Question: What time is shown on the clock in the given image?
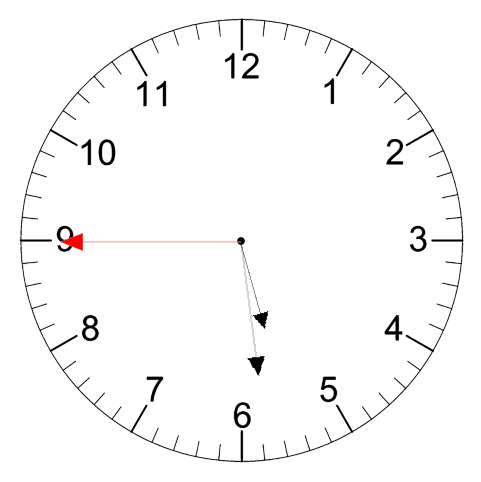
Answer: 05:28:45